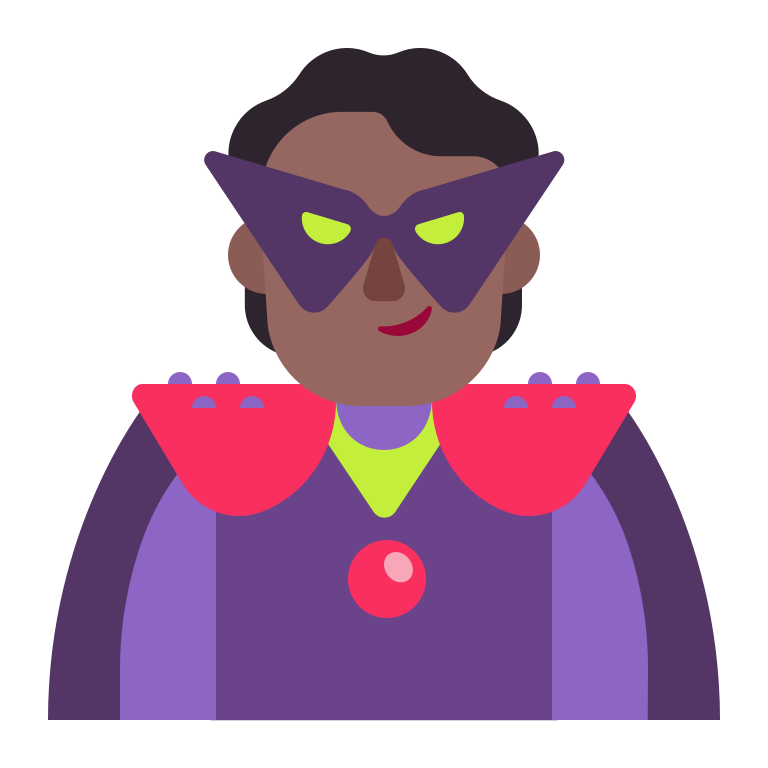
person supervillain flat  dark